Question: This is my first project outside of school so I'm rusty and lacking practice.
I want to create a database but I'm not sure if I'm doing ok so far. I need a little help with the reports table.
The situation:
- - -
Maybe I'm way off base. Does someone have a suggestion for me?

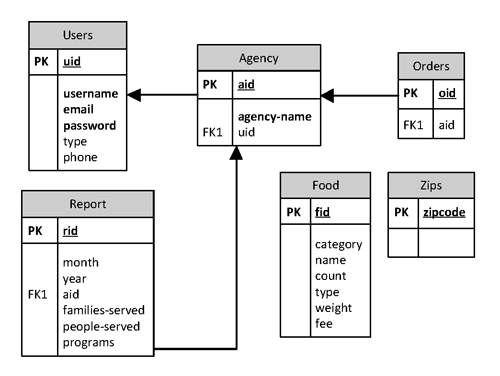
Answer: A better name for this table might be FoodService or something. I imagine the kind of reports you really want to end up are not just a single row in this table, so naming it Report is a bit confusing.
In any case, each Report is the unique combination of {Agency ID, ZIP code, Date} and of course Agency ID is a foreign key. The other columns in this table would be number of families and people served, as you've indicated. This means you'll have rows for each agency-ZIP-date combination like this:
'''
Agency | ZIP | Date | FamiliesServed | PeopleServed
Agency A | 12345 | Jan-12 | 100 | 245
Agency A | 12340 | Jan-12 | 20 | 31
Agency B | 12345 | Jan-12 | 80 | 178
Agency B | 12340 | Jan-12 | 0 | 0
'''
Are these totals also broken down by "program"? If so, program needs to be part of the primary key for this table. Otherwise, program doesn't belong here.
Finally, unless you're going to start storing data the ZIP codes themselves, you don't need a table for ZIP codes.